Question: I started with an Empty Application and added the storyboard file myself, added a View Controller to the storyboard and then embedded it into the Navigation Controller. Now, when I launch the app in iOS Simulator - nothing shows. Screenshot of my storyboard is below.
What needs to happen to get the "AddPerson" to show on launch?

Update: Yes, Main Storyboard is set, but the Main Interface is blank. Should that Main Interface be set to something(the drop down is blank)?
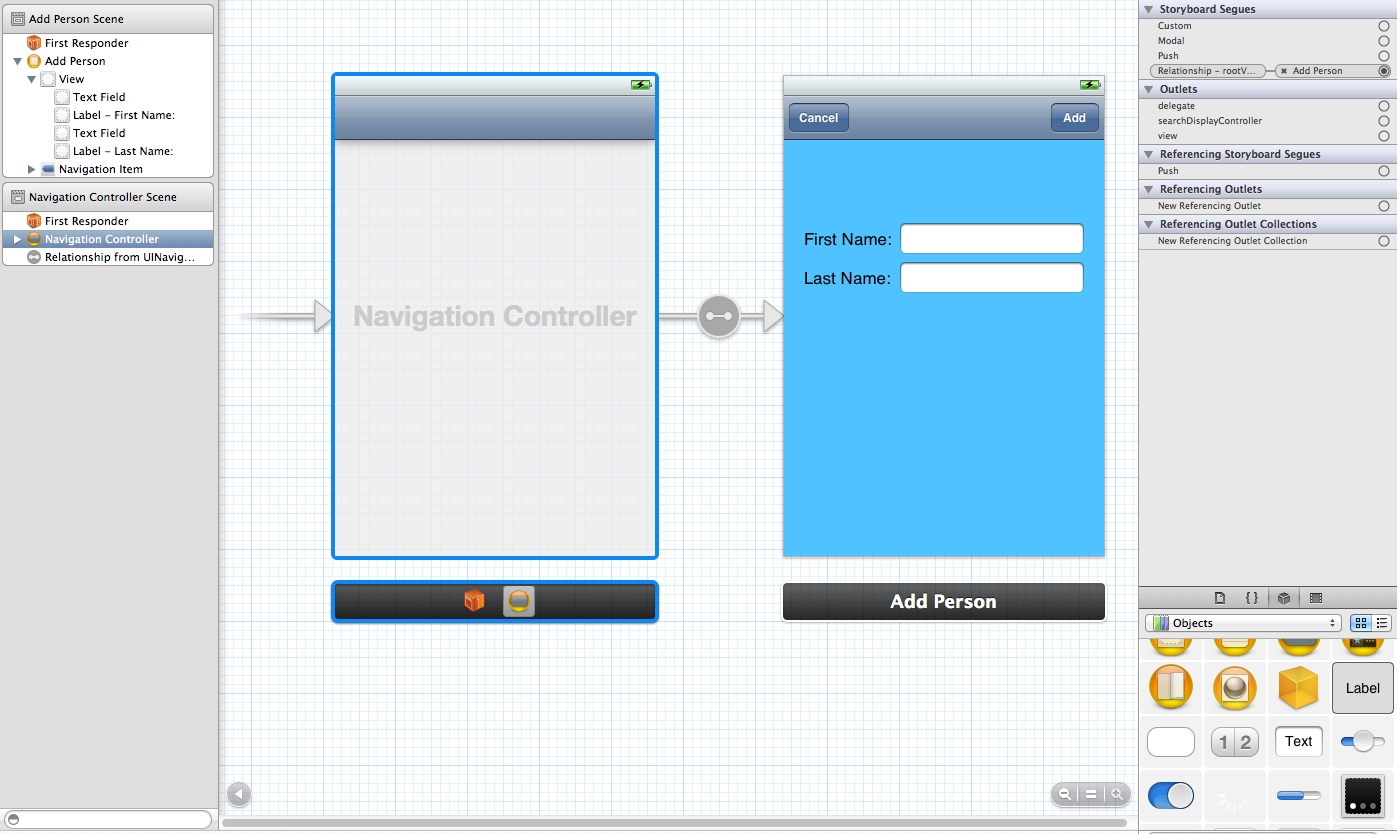
Answer: I searched and searched, and finally found my answer(@jms - hope this answers yours as well). See here: <URL>.